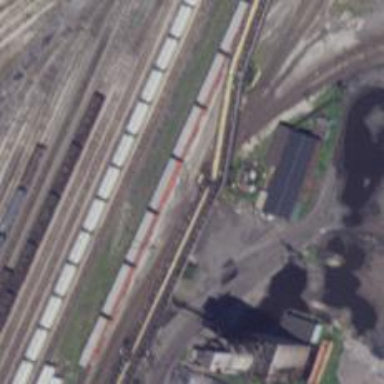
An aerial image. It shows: Railway crossing.